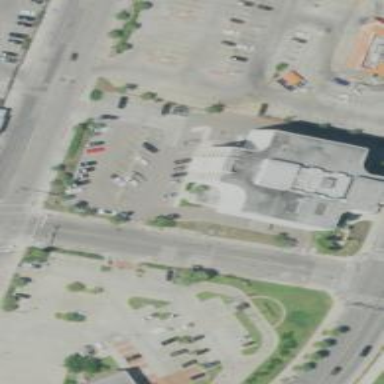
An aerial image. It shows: Commercial building.